Question: How to bind two Spinner controls into a TableView ? According to the sreenshot below, I would like to do something : colA = colB / 2 () :

Here the snippet (deliberately simple) used to expose the problem :
## TestApp.java
'''
public class TestApp extends Application {
@Override
public void start(Stage stage) throws Exception {
final TableView<MyBean> tableView = new TableView<>();
final TableColumn<MyBean, Integer> colA = new TableColumn<>("Col A");
final TableColumn<MyBean, Integer> colB = new TableColumn<>("Col B");
colA.setCellFactory(col -> new SpinnerCell<MyBean, Integer>());
colA.setCellValueFactory(new PropertyValueFactory<MyBean, Integer>("valA"));
colB.setCellFactory(col -> new SpinnerCell<MyBean, Integer>());
colB.setCellValueFactory(new PropertyValueFactory<MyBean, Integer>("valB"));
tableView.setColumnResizePolicy(TableView.CONSTRAINED_RESIZE_POLICY);
tableView.setItems(FXCollections.observableArrayList(new MyBean(1, 2)));
tableView.getColumns().addAll(colA, colB);
stage.setScene(new Scene(new VBox(tableView), 500, 300));
stage.show();
}
public static void main(String[] args) {
Application.launch();
}
}
'''
## SpinnerCell.java
'''
public class SpinnerCell<S, T> extends TableCell<S, T> {
private Spinner<Integer> spinner;
private ObservableValue<T> ov;
public SpinnerCell() {
this.spinner = new Spinner<Integer>(0, 100, 1);
setAlignment(Pos.CENTER);
}
@Override
protected void updateItem(Integer item, boolean empty) {
super.updateItem(item, empty);
if (empty) {
setText(null);
setGraphic(null);
} else {
setText(null);
setGraphic(this.spinner);
if(this.ov instanceof IntegerProperty) {
this.spinner.getValueFactory().valueProperty().unbindBidirectional(((IntegerProperty) this.ov).asObject());
}
this.ov = getTableColumn().getCellObservableValue(getIndex());
if(this.ov instanceof IntegerProperty) {
this.spinner.getValueFactory().valueProperty().bindBidirectional(((IntegerProperty) this.ov).asObject());
}
}
}
}
'''
## MyBean.java
'''
public class MyBean {
private IntegerProperty valA, valB;
public MyBean(int valA, int valB) {
this.valA = new SimpleIntegerProperty(this, "valA", valA);
this.valB = new SimpleIntegerProperty(this, "valB", valB);
}
public IntegerProperty valAProperty() {
return this.valA;
}
public void setValA(int valA) {
this.valA.set(valA);
}
public int getValA() {
return valA.get();
}
public IntegerProperty valBProperty() {
return this.valB;
}
public void setValB(int valB) {
this.valB.set(valB);
}
public int getValB() {
return valB.get();
}
}
'''
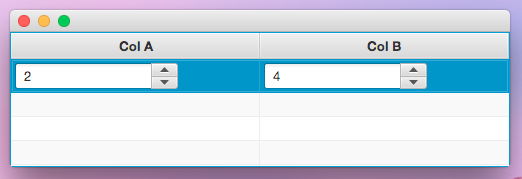
Answer: Here's an example of using the <URL> in MyBean:
'''
public static class MyBean {
private IntegerProperty valA;
private IntegerProperty valB;
public MyBean(int valA) {
this.valA = new SimpleIntegerProperty(this, "valA", valA);
this.valB = new SimpleIntegerProperty(this, "valB", 0);
updateB(this.valA, null, this.valA.get());
BidirectionalBinding.<Number, Number>bindBidirectional(
this.valA, this.valB, this::updateB, this::updateA);
}
protected void updateB(ObservableValue<? extends Number> source, Number old, Number value) {
setValB(value.intValue() * 2);
}
protected void updateA(ObservableValue<? extends Number> source, Number old, Number value) {
setValA(value.intValue() / 2);
}
... // same as in OP's code
}
'''
Plus in the SpinnerCell, bind to the bean property directly (vs. to its asObject wrapper) - there's a typing issue that I don't understand entirely [] (me and generics will never become friends ;-) which stands in the way of successful bidi-binding:
'''
public static class SpinnerCell<S, T extends Number> extends TableCell<S, T> {
private Spinner<T> spinner;
private ObservableValue<T> ov;
public SpinnerCell() {
this(1);
}
public SpinnerCell(int step) {
this.spinner = new Spinner<>(0, 100, step);
setAlignment(Pos.CENTER);
}
@Override
protected void updateItem(T item, boolean empty) {
super.updateItem(item, empty);
if (empty) {
setText(null);
setGraphic(null);
} else {
setText(null);
setGraphic(this.spinner);
if(this.ov instanceof Property) {
this.spinner.getValueFactory().valueProperty().unbindBidirectional(((Property) this.ov));
}
this.ov = getTableColumn().getCellObservableValue(getIndex());
if(this.ov instanceof Property) {
this.spinner.getValueFactory().valueProperty().bindBidirectional(((Property) this.ov));
}
}
}
}
'''
(in understanding the problem with .asObject)
The problem is not the typing as such, but (struck again!) the weak listener registration in bidi-binding:
'''
// spinner type
Spinner<Integer> spinner;
// value type (in valueFactory):
ObjectProperty<Integer> valueProperty;
// value type in bean:
IntegerProperty valXProperty;
// to be bindeable to spinner's value, needs to be wrapped
// into ObjectProperty<Integer>
// intuitively ... WRONG!
valueProperty.bindBidirectional(bean.valXProperty().asObject());
'''
The wrapper created on the fly is a local reference which can (and is) garbage collected as soon as containing method is left ... As always with these weak listening contexts, none (? at least none that I'm aware of) of the alternatives is satisfying:
- 'InterProperty instanceOf ObjectProperty<Number>'-